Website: bh-photo
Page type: customer-info-address
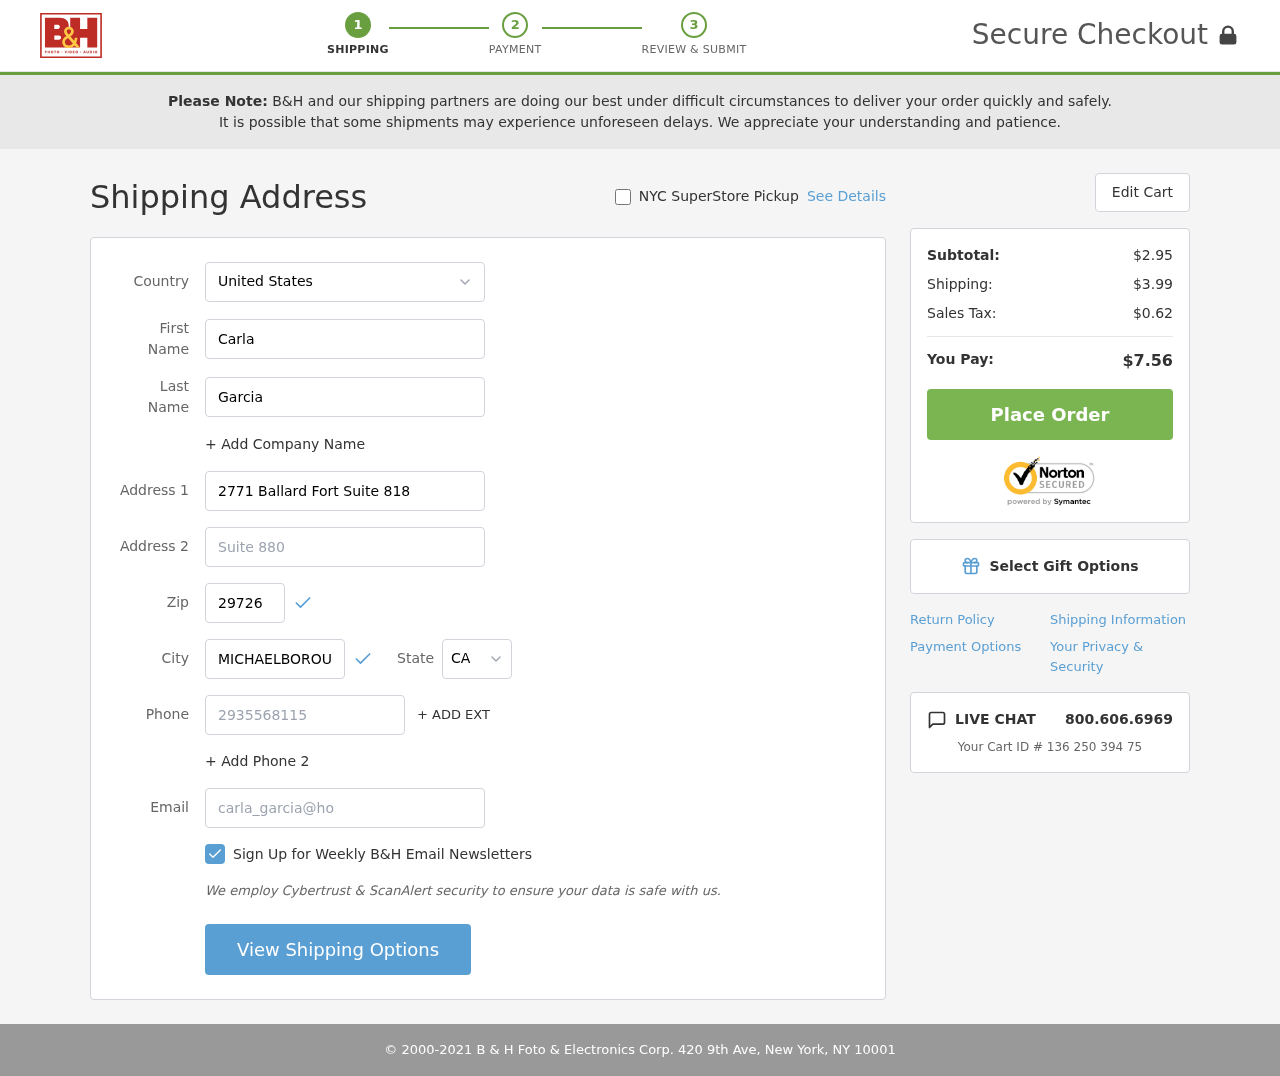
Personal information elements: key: PII_CITY
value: Michaelborough
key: PII_COUNTRY
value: United States
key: PII_EMAIL
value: carla_garcia@hotmail.com
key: PII_FIRSTNAME
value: Carla
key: PII_LASTNAME
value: Garcia
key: PII_PHONE
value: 2935568115
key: PII_POSTCODE
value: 29726
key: PII_STATE_ABBR
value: CA
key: PII_STREET
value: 2771 Ballard Fort Suite 818
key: PII_STREET2
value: Suite 880
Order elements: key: ORDER_SUBTOTAL
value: $2.95
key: ORDER_SHIPPING_COST
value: $3.99
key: ORDER_TAX
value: $0.62
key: ORDER_TOTAL
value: $7.56
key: ORDER_ID
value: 136 250 394 75